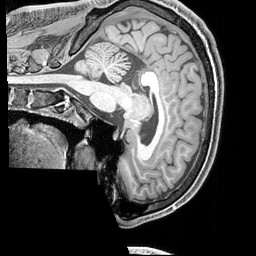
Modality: T1w
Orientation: sagittal
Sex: male
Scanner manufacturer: siemens
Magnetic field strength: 3 T
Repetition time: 2.3 s
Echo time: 0.00226 s